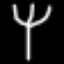
Label: fork